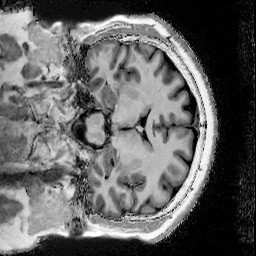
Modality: T1w
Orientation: coronal
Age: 45
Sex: male
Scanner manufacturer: siemens
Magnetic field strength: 3 T
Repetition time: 5 s
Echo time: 0.00298 s